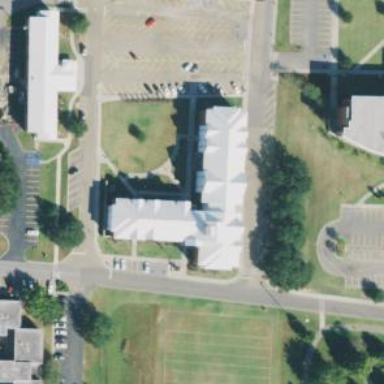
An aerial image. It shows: College building.